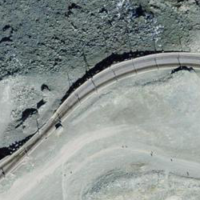
EUNIS habitat code: 48
Species observed at this site:
Achillea nana
Montifringilla nivalis
Gentiana brachyphylla